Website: bh-photo
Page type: customer-info-address
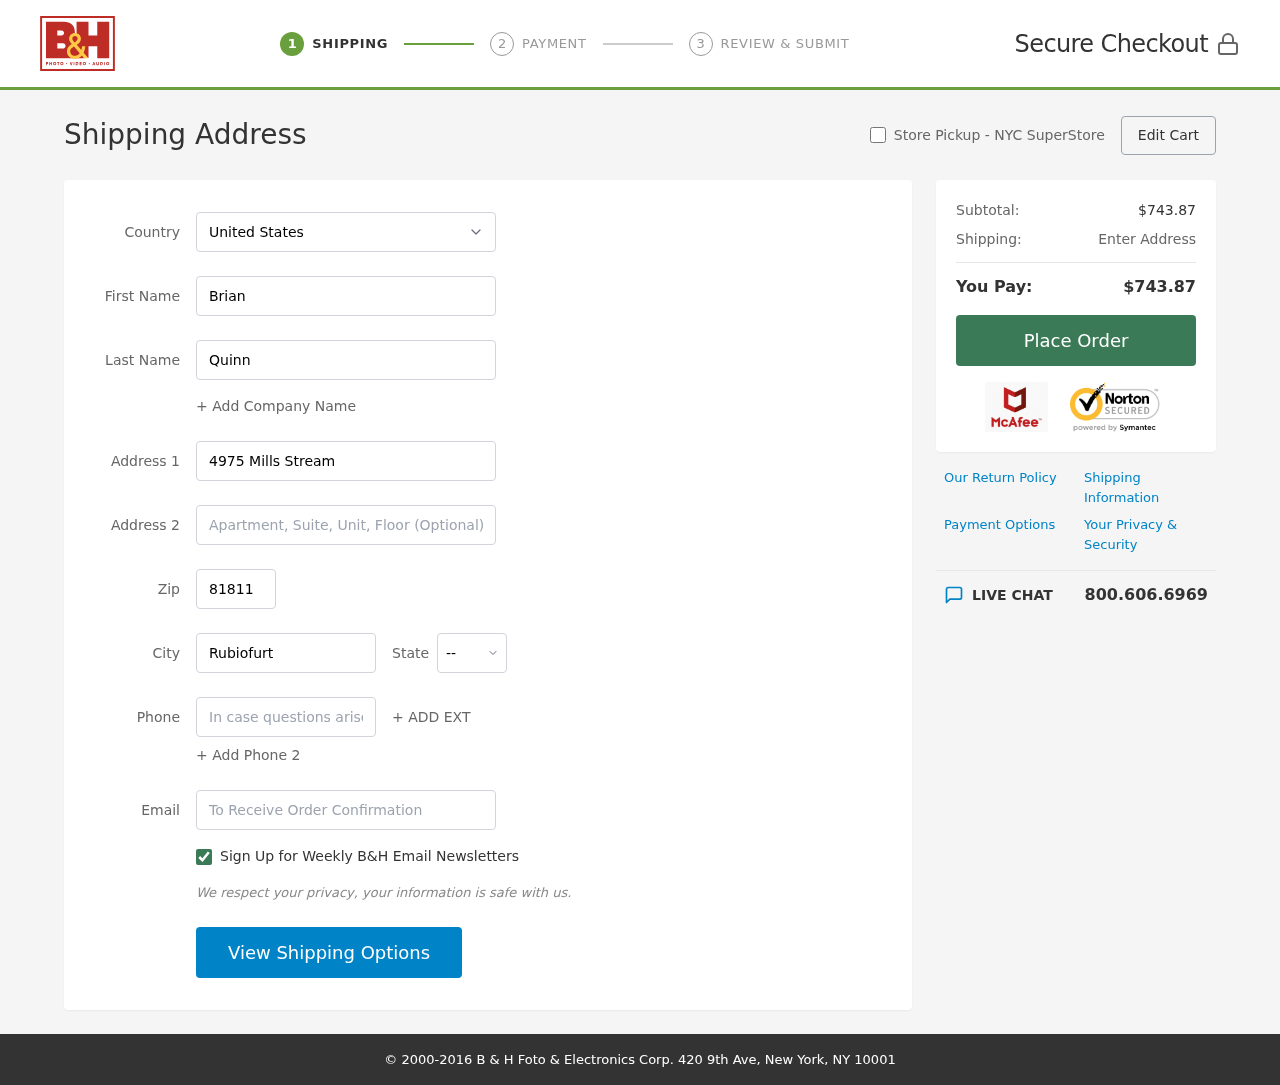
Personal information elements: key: PII_CITY
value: Rubiofurt
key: PII_COUNTRY
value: United States
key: PII_EMAIL
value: brian.quinn@gmail.com
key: PII_FIRSTNAME
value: Brian
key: PII_LASTNAME
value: Quinn
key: PII_PHONE
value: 7838408434
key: PII_POSTCODE
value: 81811
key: PII_STATE_ABBR
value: ND
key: PII_STREET
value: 4975 Mills Stream
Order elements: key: ORDER_SUBTOTAL
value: $743.87
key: ORDER_TOTAL
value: $743.87